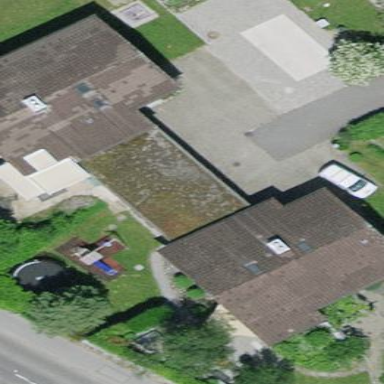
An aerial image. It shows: Group of garages.